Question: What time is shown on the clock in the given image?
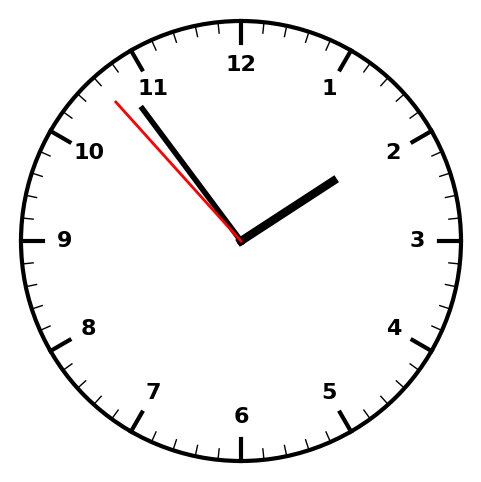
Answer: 01:53:53